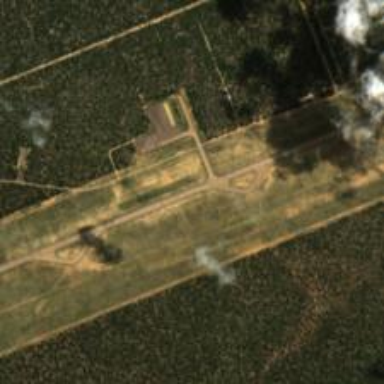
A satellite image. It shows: Runway at airport.